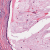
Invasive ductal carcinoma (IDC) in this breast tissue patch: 1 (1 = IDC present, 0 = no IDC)